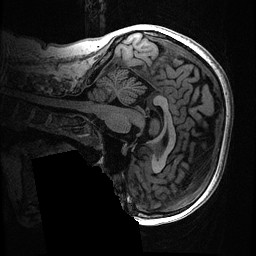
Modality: T1w
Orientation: sagittal
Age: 38
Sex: female
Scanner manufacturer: ge
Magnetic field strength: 3 T
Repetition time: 0.006952 s
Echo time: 0.00292 s